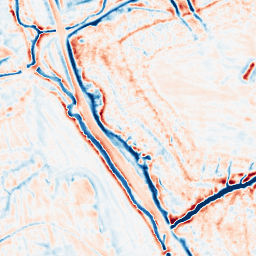
Category: edge_preserving
Decomposition family: bilateral
Decomposition parameters: d: 15
sigma_color: 75
sigma_space: 150
Upsampling method: linear_exact
Upsampling parameters: scale: 4
Upsampling scale: 4